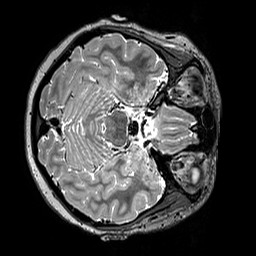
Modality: T2w
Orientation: axial
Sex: female
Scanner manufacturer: siemens
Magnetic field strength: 3 T
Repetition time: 3.2 s
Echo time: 0.409 s